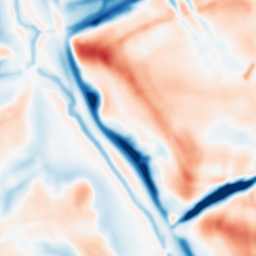
Category: multiscale
Decomposition family: dog_multiscale
Decomposition parameters: sigma_ratio: 1.6
n_scales: 4
base_sigma: 2
Upsampling method: quartic
Upsampling parameters: scale: 4
Upsampling scale: 4